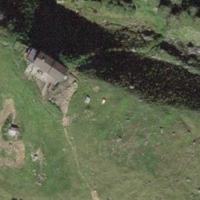
EUNIS habitat code: 23
Species observed at this site:
Papilio machaon
Motacilla cinerea
Aglais urticae
Pyrrhocorax graculus
Lophophanes cristatus
Anthus spinoletta